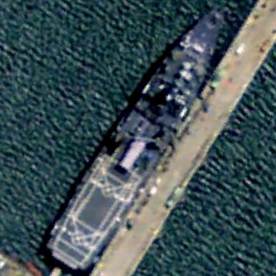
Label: combat